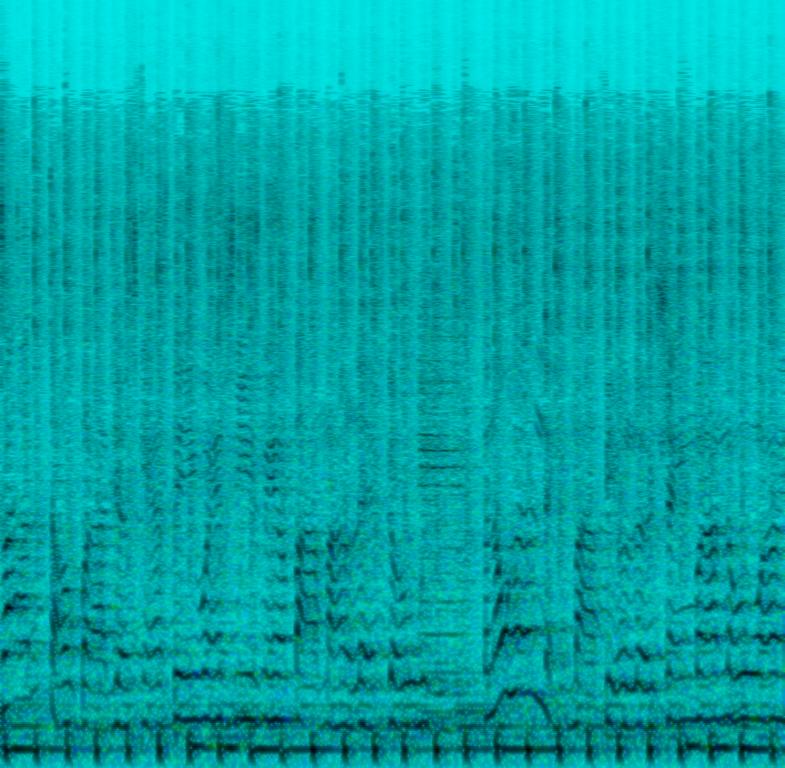
This is a rock-n-roll music piece. There is a male vocalist singing as if he is telling a story in the lead. The electric and the bass guitar are playing a simple tune. The acoustic drums are playing an upbeat rhythm with a heavy use of rimshots. The atmosphere of the piece is groovy. This piece could be used in the soundtrack of a romance/romantic comedy movie where the protagonist cannot stop thinking about a girl.